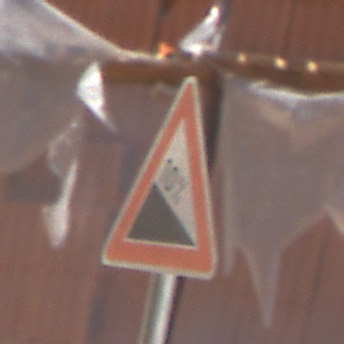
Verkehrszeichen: Gefaelle10
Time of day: MorningAfternoon
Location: Outdoor (Nature)
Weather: Clear
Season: Summer
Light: Natural